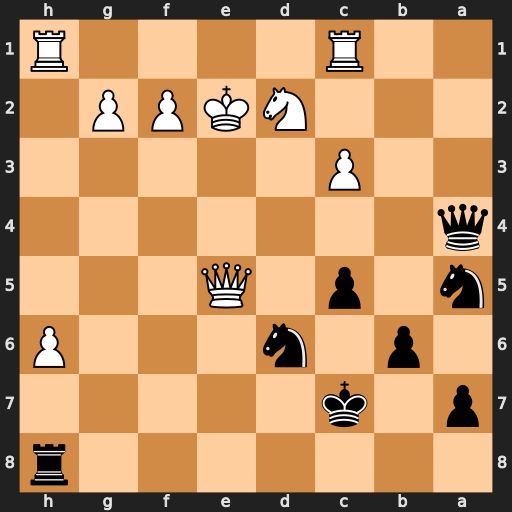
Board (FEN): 7r/p1k5/1p1n3P/n1p1Q3/q7/2P5/3NKPP1/2R4R
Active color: b
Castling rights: -
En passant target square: -
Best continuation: Re8 Qxe8 Qxe8+